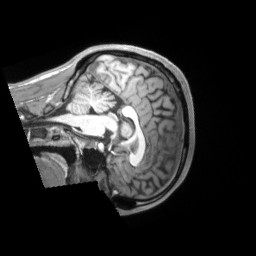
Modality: T1w
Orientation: sagittal
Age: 29
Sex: male
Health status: ill
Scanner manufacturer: siemens
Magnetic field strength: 3 T
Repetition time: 2.2 s
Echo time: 0.00157 s